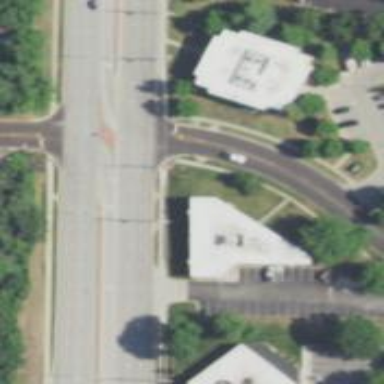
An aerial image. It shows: Solid stop line on the road marking.